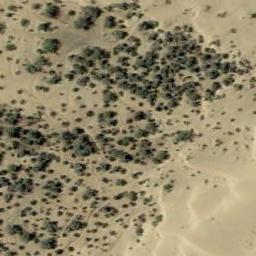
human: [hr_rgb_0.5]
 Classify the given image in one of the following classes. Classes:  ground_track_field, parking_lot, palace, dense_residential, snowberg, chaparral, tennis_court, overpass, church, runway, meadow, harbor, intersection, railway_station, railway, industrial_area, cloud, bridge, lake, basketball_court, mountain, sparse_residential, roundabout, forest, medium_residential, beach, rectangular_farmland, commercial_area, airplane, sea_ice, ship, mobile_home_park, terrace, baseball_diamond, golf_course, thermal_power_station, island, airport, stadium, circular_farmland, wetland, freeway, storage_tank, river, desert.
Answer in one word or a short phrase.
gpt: chaparral